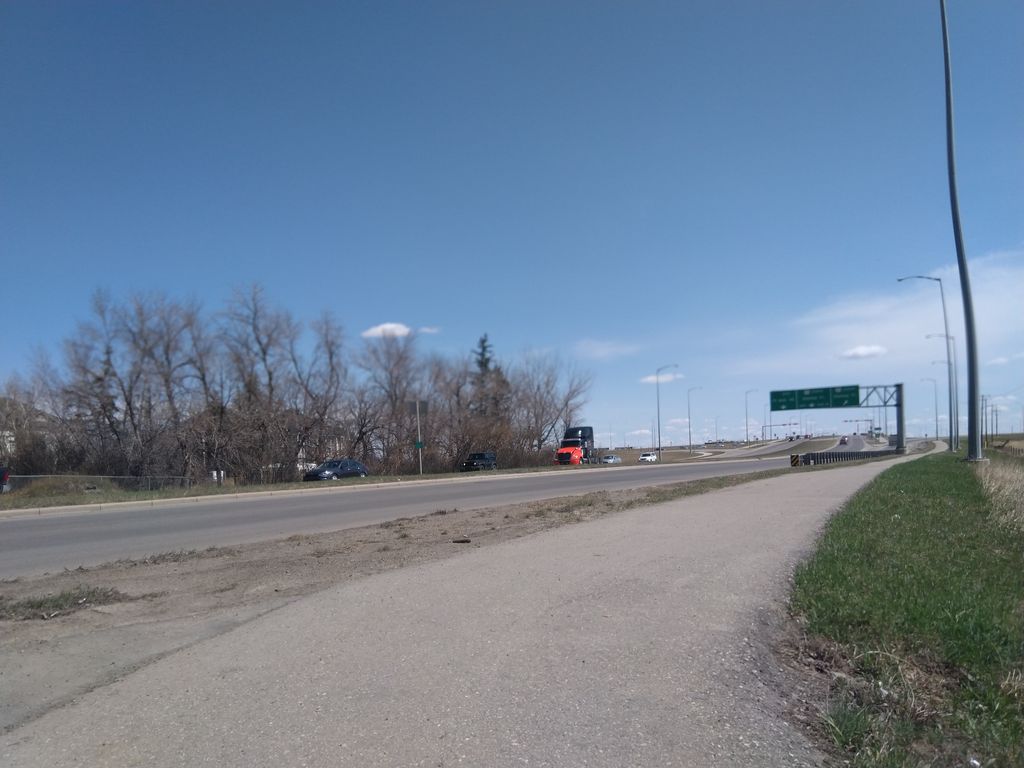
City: calgary